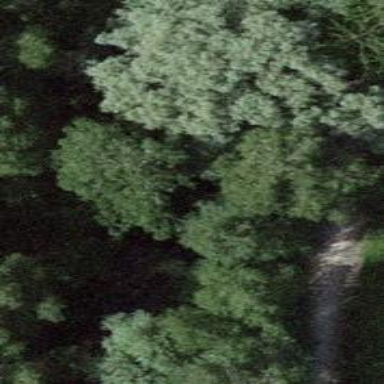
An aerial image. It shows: Path.